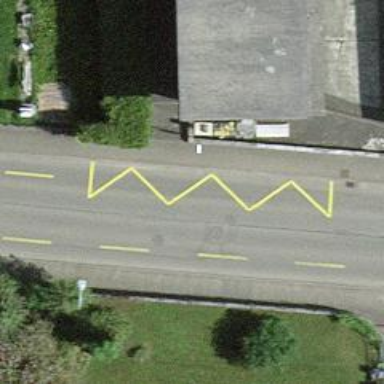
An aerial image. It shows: Bus stop with platform for public transport.